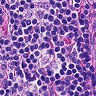
Metastatic tissue present: no